高三 · 计数
为了解户籍性别对生育二胎选择倾向的影响, 某地从育龄人群中随机抽取了容量为 100 的调查样本，其中城镇户籍与农民户籍各 50 人; 男性 30 人，女性 40 人.绘制不同群体中倾向选择生育二胎与倾向选择不生育二胎的人数比例图（如图所示）, 其中阴影部分表示倾向选择生育二胎的对应比例,则下列叙述中错误的是 ( )

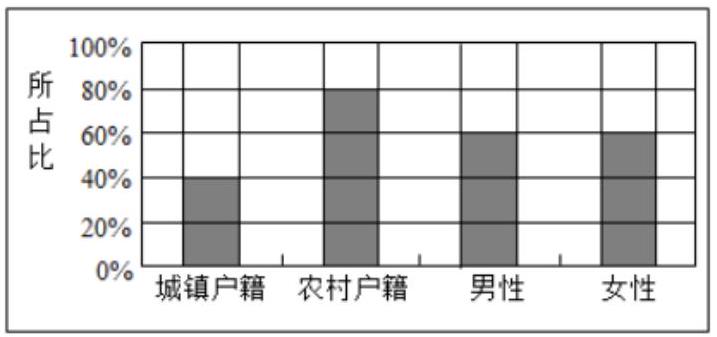
A. 是否倾向选择生育二胎与户籍有关

B. 是否倾向选择生育二胎与性别无关

C. 倾向选择生育二胎的人员中，男性人数与女性人数相同

D. 倾向选择不生育二胎的人员中, 农村户籍人数少于城镇户籍人数
答案: C
解析: 由不同群体中倾向选择生育二胎与倾向选择不生育二胎的人数比例图知:在 A 中, 城镇户籍倾向选择生育二胎的比例为 $40 \%$, 农村户籍倾向选择生育二胎的比例为 $80 \%$,$	herefore$ 是否倾向选择生育二胎与户籍有关, $\mathrm{A}$ 正确, 不符合题意; 在 B 中, 男性倾向选择生育二胎的比例为 $60 \%$, 女性倾向选择生育二胎的比例为 $60 \%$,$	herefore$ 是否倾向选择生育二胎与性别无关, B 正确, 不符合题意; 在 C 中, 男性倾向选择生育二胎的比例为 $60 \%$, 人数为 $60 	imes 60 \%=36$ 人,女性倾向选择生育二胎的比例为 $60 \%$, 人数为 $40 	imes 60 \%=24$ 人,$	herefore$ 倾向选择生育二胎的人员中, 男性人数比女性人数多, C 错误, 符合题意;在 D 中, 倾向选择不生育二胎的人员中，农村户籍人数为 $50 	imes(1-80 \%)=10$ 人,城镇户籍人数为 $50 	imes(1-40 \%)=30$ 人,$	herefore$ 倾向选择不生育二胎的人员中, 农村户籍人数少于城镇户籍人数, D 正确, 不符合题意.故答案为: C